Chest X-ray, PA view. Patient: 32 years old, sex F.
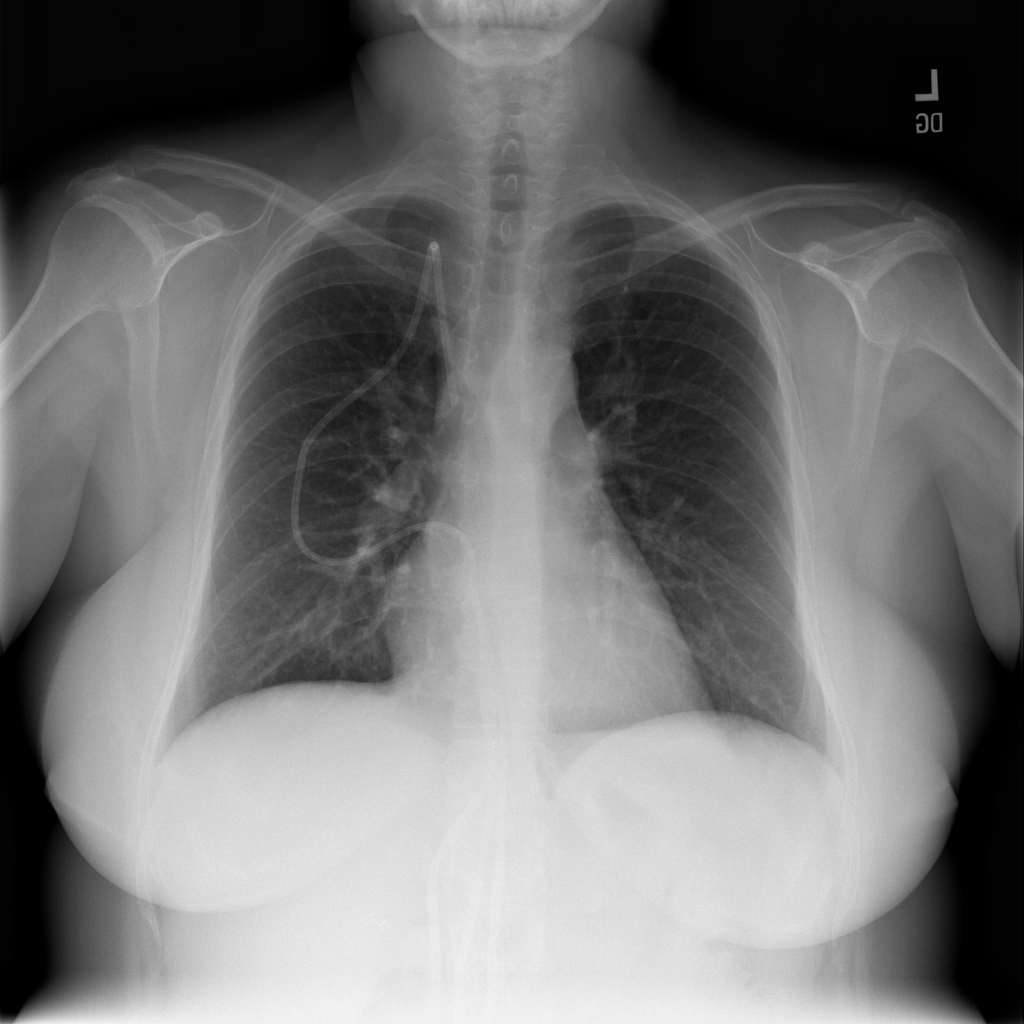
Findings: No Finding